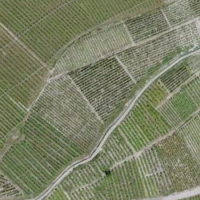
EUNIS habitat code: 40
Species observed at this site:
Humulus lupulus